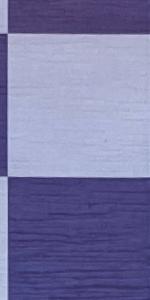
Label: Empty